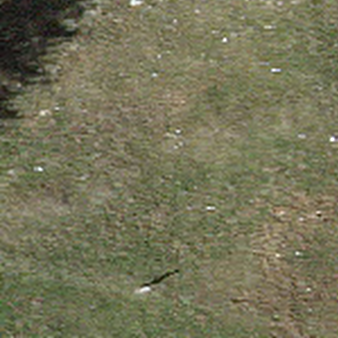
Label: other